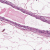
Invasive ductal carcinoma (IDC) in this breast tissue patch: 0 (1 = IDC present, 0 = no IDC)